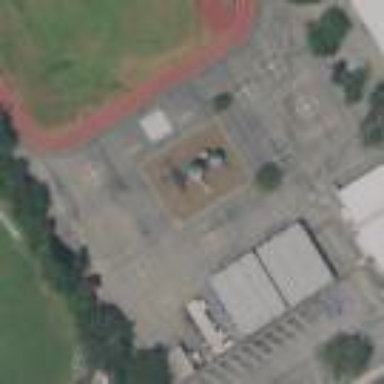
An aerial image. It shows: Schoolyard with concrete surface.